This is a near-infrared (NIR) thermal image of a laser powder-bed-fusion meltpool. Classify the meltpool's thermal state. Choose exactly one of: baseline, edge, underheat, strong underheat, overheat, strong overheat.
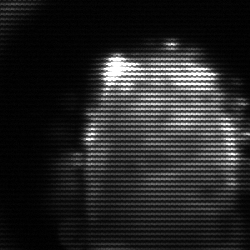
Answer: baseline